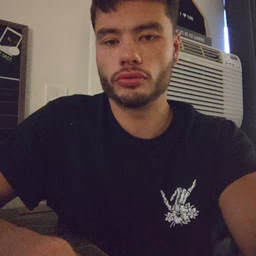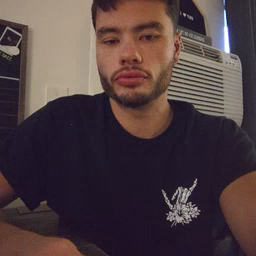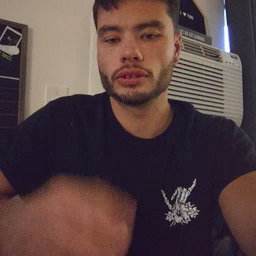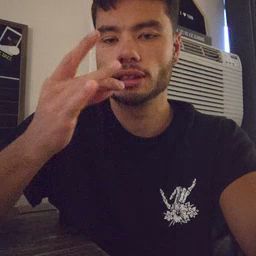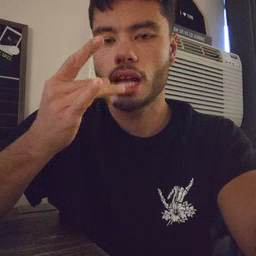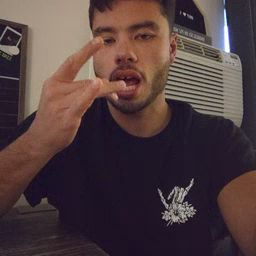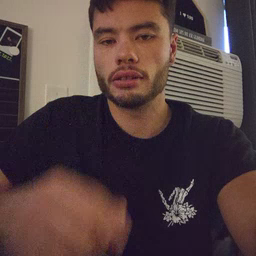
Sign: snack